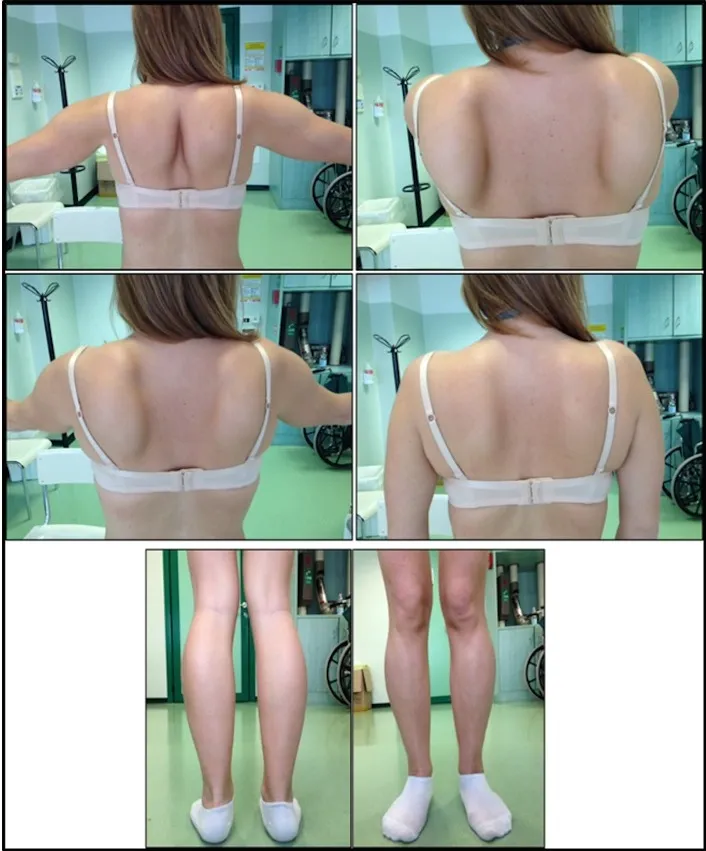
Proband clinical features: winged scapulae and combination of thigh atrophy and calf pseudo-hypertrophy.
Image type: medical_photograph (skin_photograph)